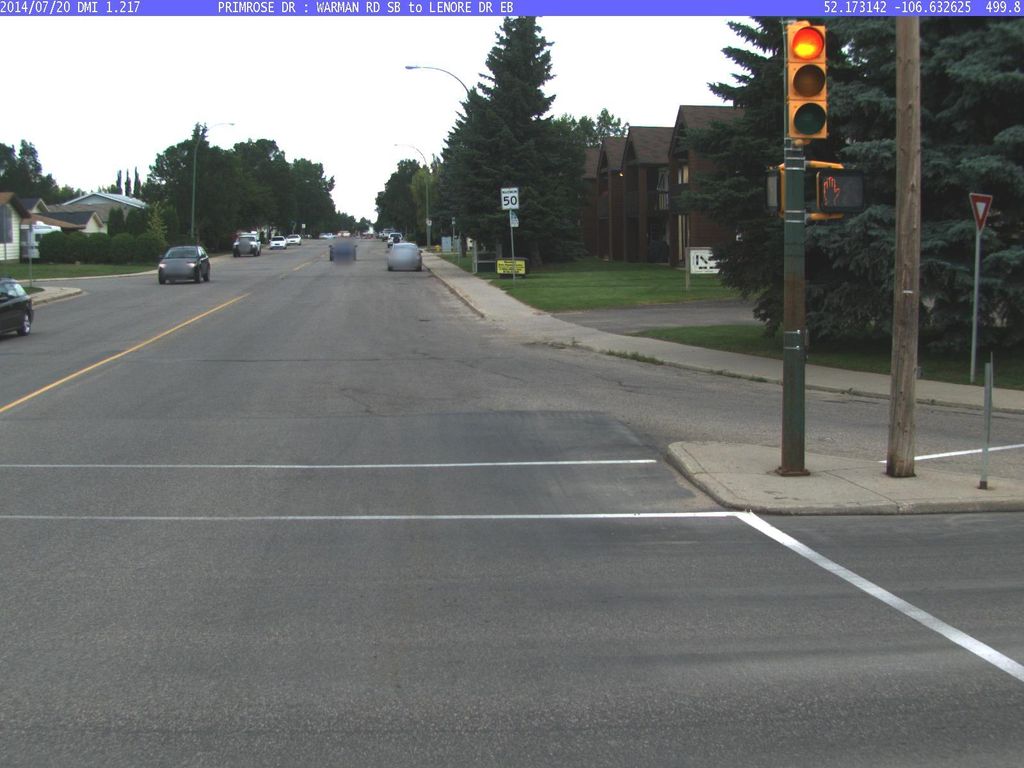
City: saskatoon